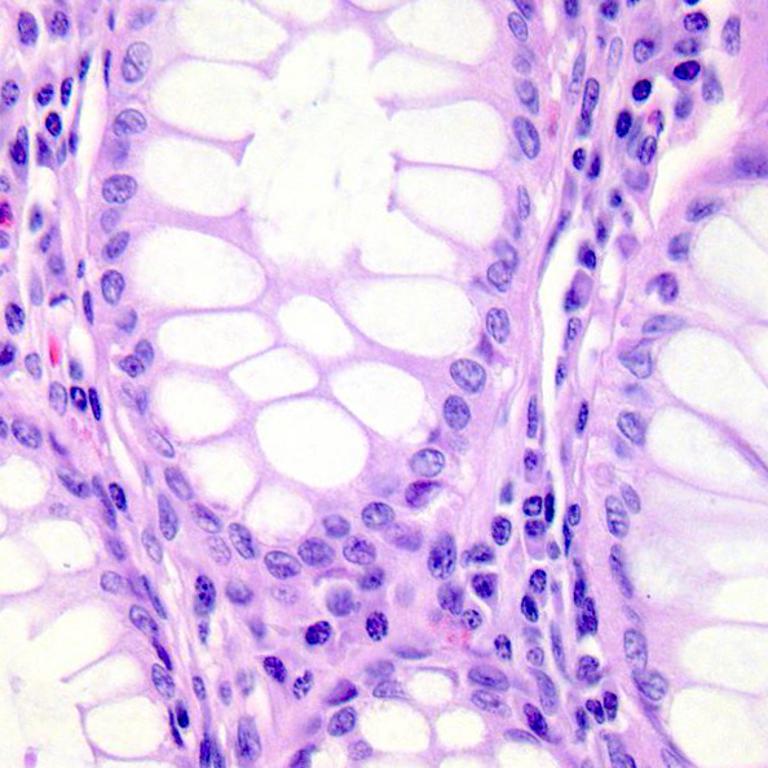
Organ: colon
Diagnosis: benign